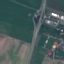
Land use / land cover: Highway